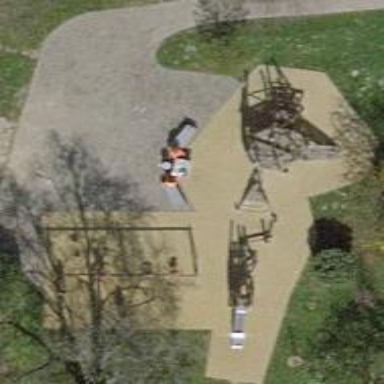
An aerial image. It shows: Playground area for leisure activities on the land.